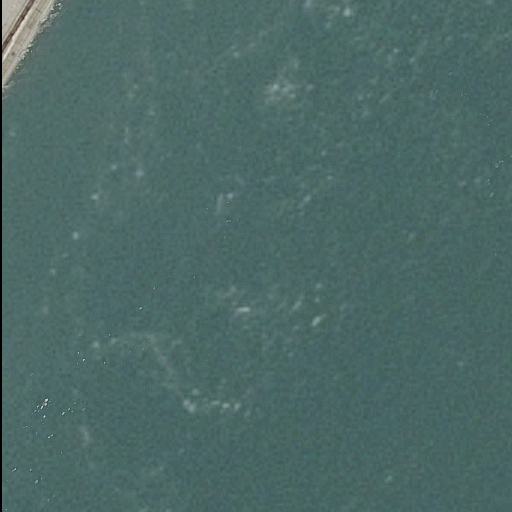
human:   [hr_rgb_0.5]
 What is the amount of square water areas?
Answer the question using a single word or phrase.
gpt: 0

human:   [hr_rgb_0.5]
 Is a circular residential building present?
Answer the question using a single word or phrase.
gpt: no

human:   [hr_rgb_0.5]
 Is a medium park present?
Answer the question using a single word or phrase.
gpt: no

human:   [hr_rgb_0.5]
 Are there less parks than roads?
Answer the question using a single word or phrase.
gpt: no

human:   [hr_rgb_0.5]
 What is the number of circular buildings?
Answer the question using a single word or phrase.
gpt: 0

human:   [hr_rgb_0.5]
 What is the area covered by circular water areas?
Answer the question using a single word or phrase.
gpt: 0m2

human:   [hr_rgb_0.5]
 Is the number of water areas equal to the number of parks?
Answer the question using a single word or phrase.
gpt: no

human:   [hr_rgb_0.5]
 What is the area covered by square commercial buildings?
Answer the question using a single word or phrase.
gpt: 0m2

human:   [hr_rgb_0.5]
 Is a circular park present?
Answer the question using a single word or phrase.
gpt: no

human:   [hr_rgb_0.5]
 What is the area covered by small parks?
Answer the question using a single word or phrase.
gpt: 82m2

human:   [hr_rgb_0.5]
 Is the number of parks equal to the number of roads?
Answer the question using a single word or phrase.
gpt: yes

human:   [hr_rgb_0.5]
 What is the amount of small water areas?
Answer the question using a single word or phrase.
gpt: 0

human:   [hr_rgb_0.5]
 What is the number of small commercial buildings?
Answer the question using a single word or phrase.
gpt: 0

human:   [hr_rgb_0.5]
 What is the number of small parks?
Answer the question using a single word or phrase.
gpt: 1

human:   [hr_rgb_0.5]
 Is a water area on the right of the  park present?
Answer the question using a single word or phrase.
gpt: no

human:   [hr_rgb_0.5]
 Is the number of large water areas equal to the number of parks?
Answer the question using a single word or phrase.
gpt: yes

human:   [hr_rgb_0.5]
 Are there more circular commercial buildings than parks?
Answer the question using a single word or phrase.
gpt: no

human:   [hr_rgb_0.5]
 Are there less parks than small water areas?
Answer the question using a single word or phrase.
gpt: no

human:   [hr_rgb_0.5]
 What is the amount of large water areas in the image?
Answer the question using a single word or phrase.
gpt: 1

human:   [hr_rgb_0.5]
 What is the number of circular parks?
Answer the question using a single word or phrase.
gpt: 0

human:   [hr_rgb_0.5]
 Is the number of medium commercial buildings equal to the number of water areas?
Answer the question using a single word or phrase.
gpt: no

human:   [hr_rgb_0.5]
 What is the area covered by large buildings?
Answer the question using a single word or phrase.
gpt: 0m2

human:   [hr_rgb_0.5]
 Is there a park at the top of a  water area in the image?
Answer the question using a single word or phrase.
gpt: yes

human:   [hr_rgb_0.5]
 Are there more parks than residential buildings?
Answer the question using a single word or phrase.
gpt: yes

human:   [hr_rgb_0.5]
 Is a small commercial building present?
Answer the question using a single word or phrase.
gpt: no

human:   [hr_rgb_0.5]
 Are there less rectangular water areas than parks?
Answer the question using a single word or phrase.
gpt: no

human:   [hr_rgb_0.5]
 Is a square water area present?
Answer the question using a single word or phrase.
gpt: no

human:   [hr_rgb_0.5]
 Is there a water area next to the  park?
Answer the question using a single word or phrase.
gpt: yes

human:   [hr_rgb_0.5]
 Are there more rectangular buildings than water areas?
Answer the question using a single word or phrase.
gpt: no

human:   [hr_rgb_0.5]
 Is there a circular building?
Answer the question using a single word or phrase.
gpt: no

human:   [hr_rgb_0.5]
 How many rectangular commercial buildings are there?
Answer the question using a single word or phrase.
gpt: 0

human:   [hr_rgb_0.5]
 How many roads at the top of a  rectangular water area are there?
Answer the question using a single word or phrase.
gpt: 1

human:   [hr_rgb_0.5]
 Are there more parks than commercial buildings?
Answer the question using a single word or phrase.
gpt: yes

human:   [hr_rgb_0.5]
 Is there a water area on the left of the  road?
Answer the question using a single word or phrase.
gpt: no

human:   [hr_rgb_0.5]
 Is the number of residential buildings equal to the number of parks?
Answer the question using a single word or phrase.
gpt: no

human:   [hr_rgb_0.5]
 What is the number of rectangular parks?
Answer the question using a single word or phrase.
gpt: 1